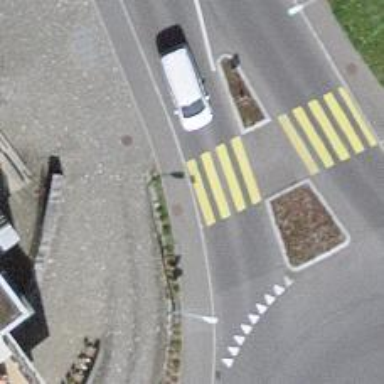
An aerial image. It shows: Kerb serving as barrier.